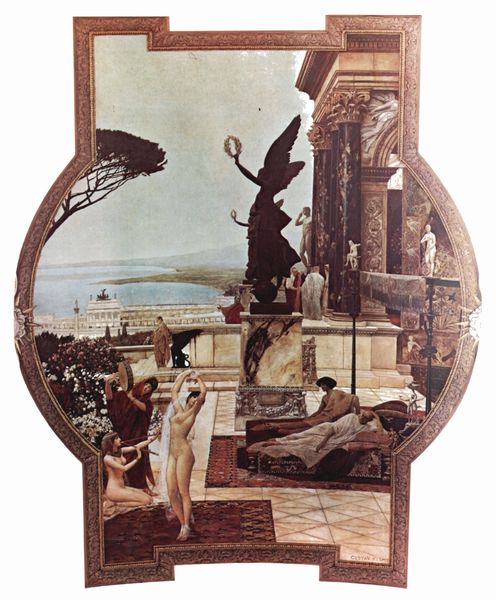
Titel: Das Theater von Taormina
Künstler: Gustav Klimt
Standort: Wien
Institution: Burgtheater
Schlagwörter: akt, baum, blau, dunkel, flügel, himmel, körper, mann, meer, nackt, wasser, weiß, wolken, akte, badende, bäume, frauen, landschaft, menschen, ocker, see, blumen, braun, brust, busen, frau, hell, hintergrund, holz, marmor, männer, nacht, paris, schwarz, säule, säulen, terasse, ausblick, blüten, gebäude, haus, rot, schloss, wolke, beige, fächer, tanz, teppich, architektur, barock, rahmen, sockel, hügel, strauch, büsche, gewässer, sträucher, boden, gold, decke, klassizismus, musik, pflanzen, tanzen, krone, engel, skulptur, statue, balkon, terrasse, brüste, küste, frauenakt, liegen, italien, perspektive, pflaster, klein, figuren, hafen, rundbogen, treppen, architecture, musizieren, teppiche, nackte, plastik, nazarener, klimt, baumkrone, collage, bucht, ozean, blühen, antike, durchblick, orient, orientalisch, palast, balustrade, fliesen, mosaik, kranz, lorbeer, lorbeerkranz, mythologie, kapitelle, rom, kapitell, liege, geige, harem, skulpturen, statuen, kiefer, antik, nude, griechenland, nackte frau, venus, tempel, kränze, pinie, fresko, gottheit, statuetten, allegory, nike, victoria, schlüsselloch, antiker tempel, siegeskranz, kapitel, klassizistisch, wasserkrug, akanthus, tambourin, korintisch, räkeln, hafenstadt, lustgarten, seule, friedensengel, siegesgöttin, alexandria, kapitele, mmer, engelsfigur, ruhebank, lorberkranz, siege, nachkt, itaalienisch, lirgend, lustwandelnde, sigesgöttin